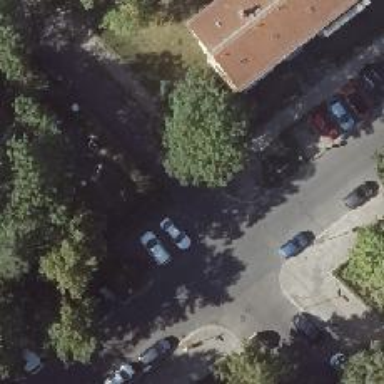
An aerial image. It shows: Unmarked crossing with traffic calming table.